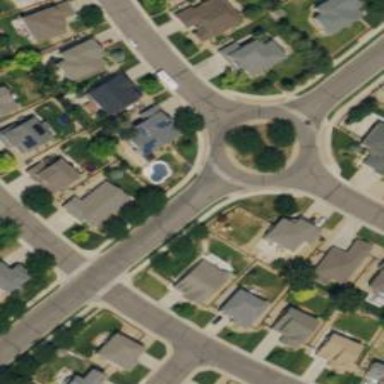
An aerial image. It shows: Roundabout.